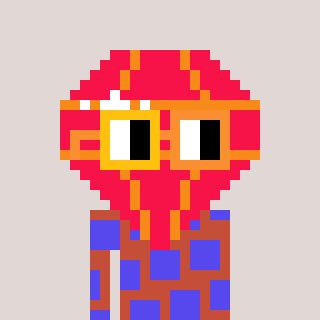
a pixel art character with square yellow and orange glasses, a red diamond-shaped head and a rust-colored body on a warm background